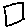
Label: square